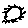
Label: sun